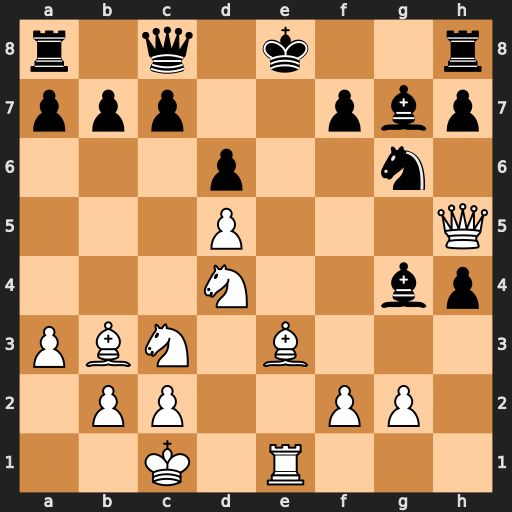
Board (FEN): r1q1k2r/ppp2pbp/3p2n1/3P3Q/3N2bp/PBN1B3/1PP2PP1/2K1R3
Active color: w
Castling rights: kq
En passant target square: -
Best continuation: Bh6+ Kf8 Qg5 Qd8 Bxg7+ Kxg7 Qxg4